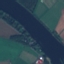
Land use / land cover: River